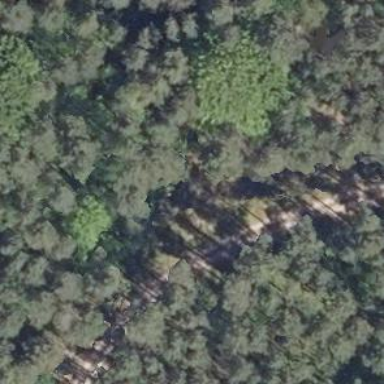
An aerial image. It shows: Track road with grade3 tracktype.